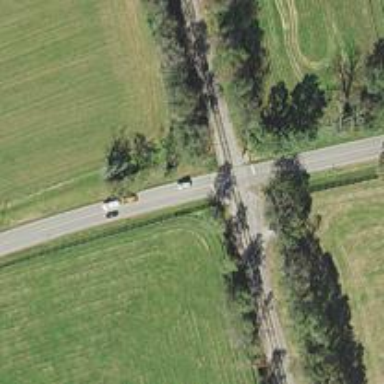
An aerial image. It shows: Railway level crossing.